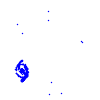
Particle: pion